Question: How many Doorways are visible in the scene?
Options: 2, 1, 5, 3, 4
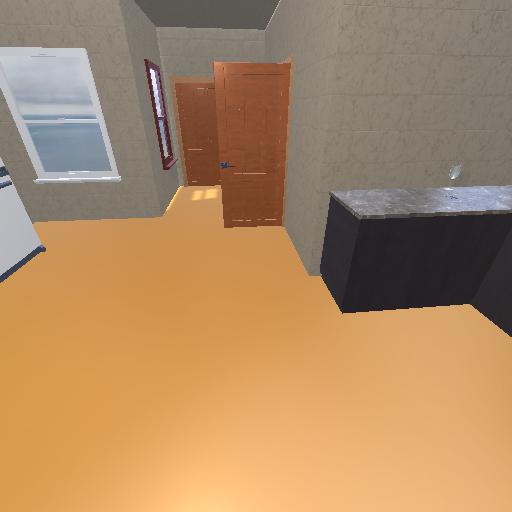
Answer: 2